Fundus camera: zeiss
Shooting center: midpoint
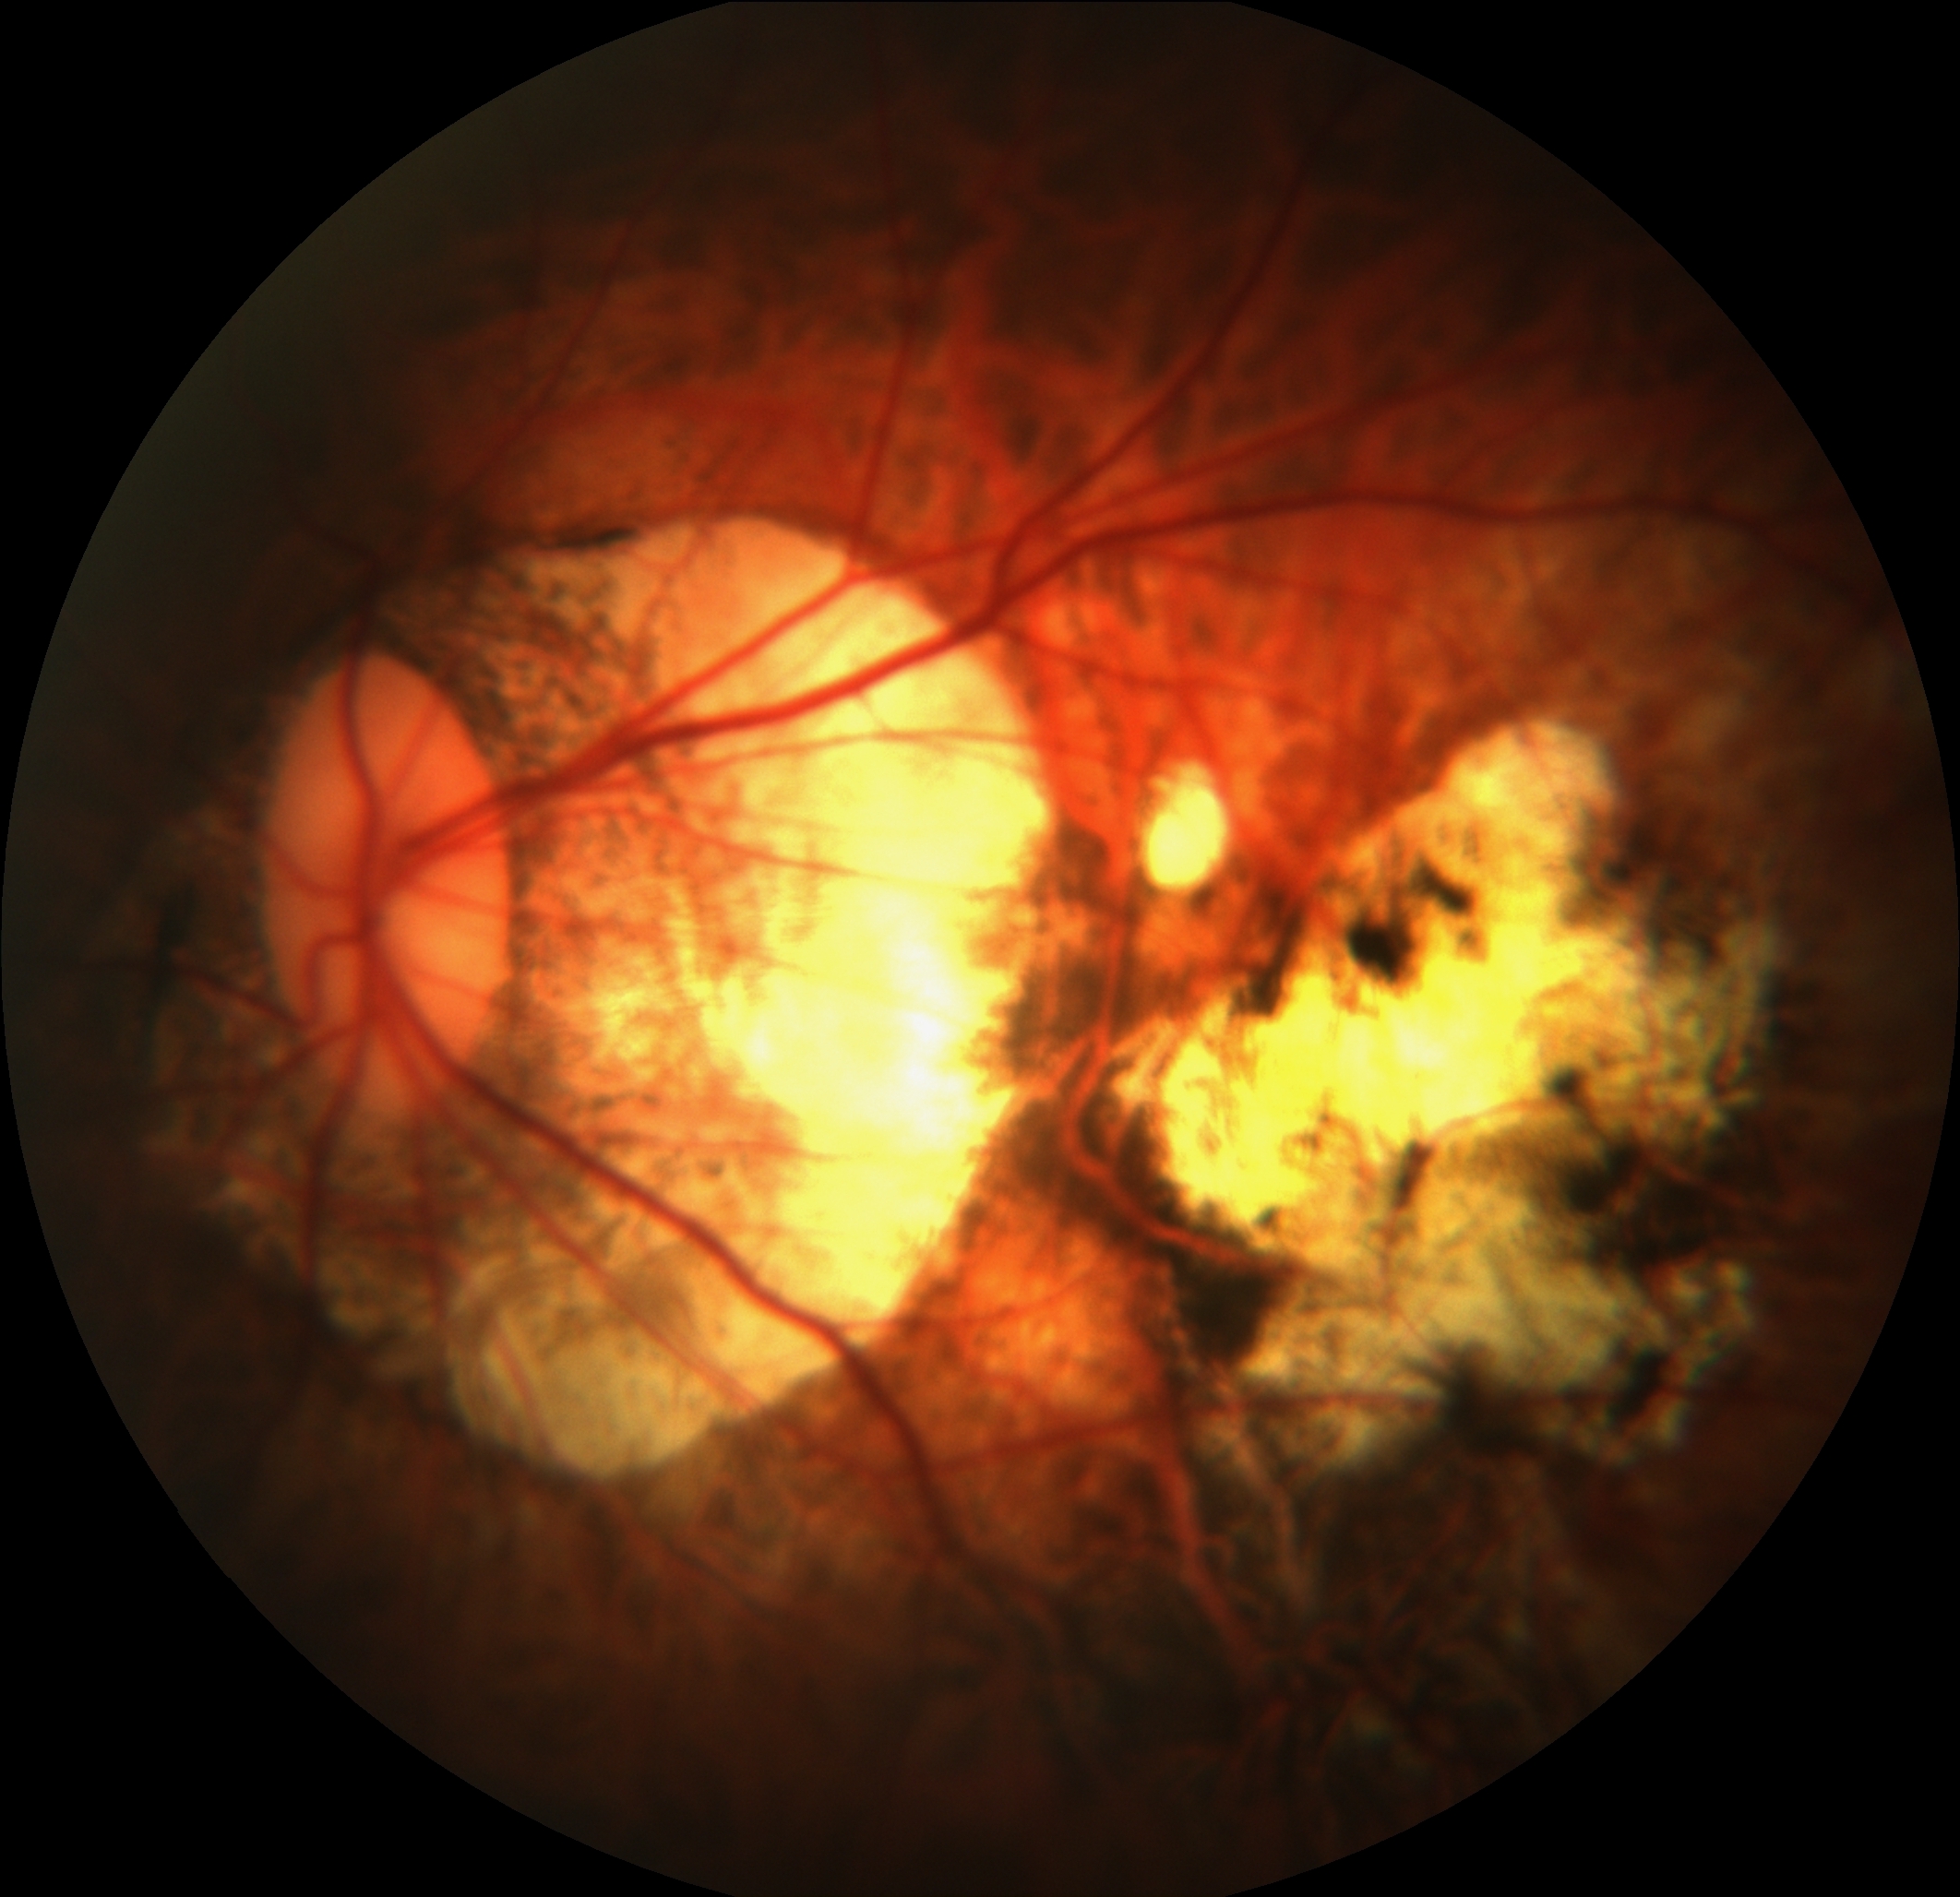
Pathologic myopia: yes
Patchy retinal atrophy: present
Retinal detachment: absent